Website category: book
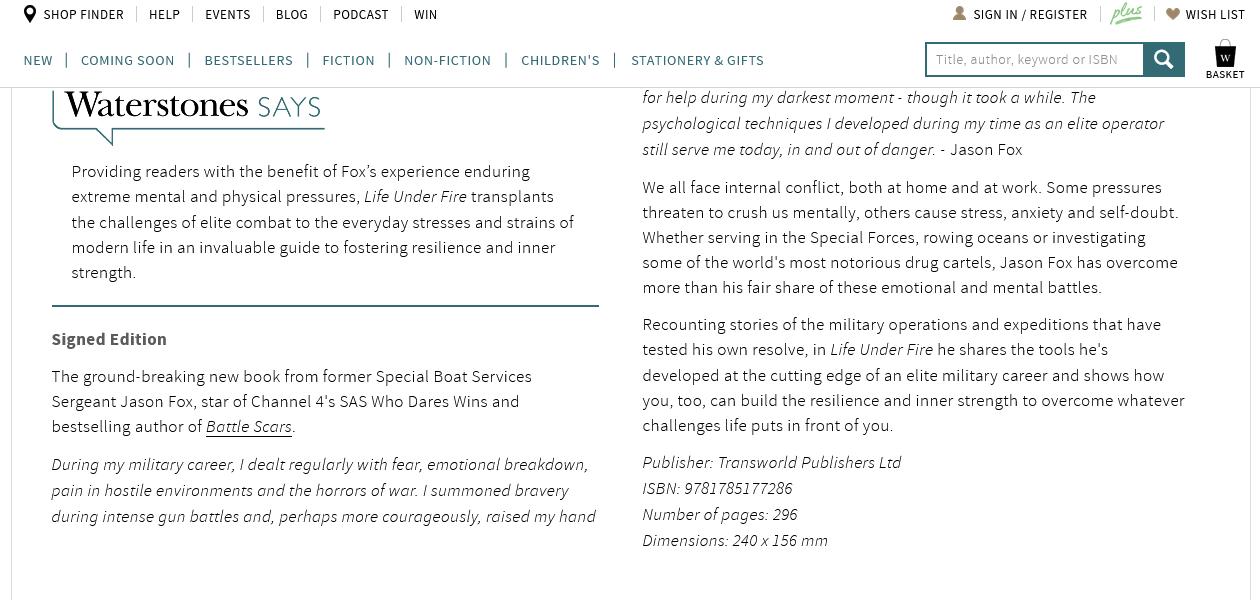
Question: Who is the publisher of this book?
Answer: Transworld Publishers Ltd

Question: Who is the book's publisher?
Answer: Transworld Publishers Ltd

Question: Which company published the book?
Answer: Transworld Publishers Ltd

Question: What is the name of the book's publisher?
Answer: Transworld Publishers Ltd

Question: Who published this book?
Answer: Transworld Publishers Ltd

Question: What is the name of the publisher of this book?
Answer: Transworld Publishers Ltd

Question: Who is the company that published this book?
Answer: Transworld Publishers Ltd

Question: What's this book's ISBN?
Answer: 9781785177286

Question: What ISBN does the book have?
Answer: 9781785177286

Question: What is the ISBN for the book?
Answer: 9781785177286

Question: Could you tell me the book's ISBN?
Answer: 9781785177286

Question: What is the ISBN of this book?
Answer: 9781785177286

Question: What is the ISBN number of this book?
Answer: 9781785177286

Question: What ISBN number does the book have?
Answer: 9781785177286

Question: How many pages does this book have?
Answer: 296

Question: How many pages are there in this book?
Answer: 296

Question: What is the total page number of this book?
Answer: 296

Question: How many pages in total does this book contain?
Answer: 296

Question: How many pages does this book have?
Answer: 296

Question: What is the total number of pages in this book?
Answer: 296

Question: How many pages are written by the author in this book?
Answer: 296

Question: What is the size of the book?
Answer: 240 x 156 mm

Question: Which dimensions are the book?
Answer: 240 x 156 mm

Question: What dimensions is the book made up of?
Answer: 240 x 156 mm

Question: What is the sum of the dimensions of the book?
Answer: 240 x 156 mm

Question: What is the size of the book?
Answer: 240 x 156 mm

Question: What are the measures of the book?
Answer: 240 x 156 mm

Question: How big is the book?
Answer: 240 x 156 mm